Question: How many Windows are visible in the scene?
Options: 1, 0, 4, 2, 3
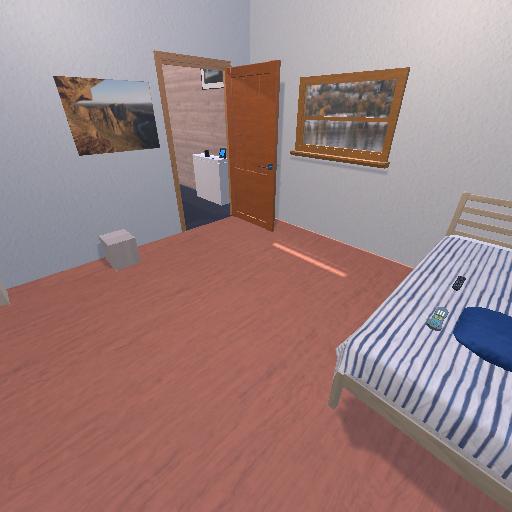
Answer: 1